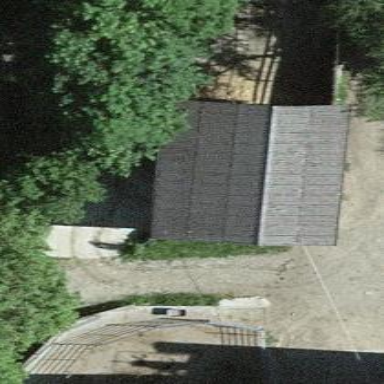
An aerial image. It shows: Barn.